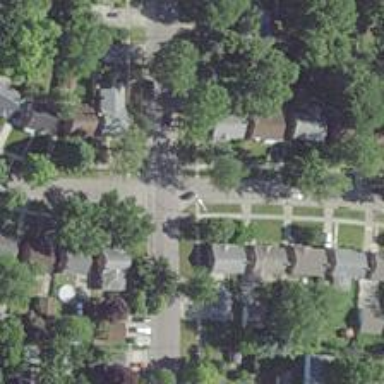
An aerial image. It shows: Residential road.